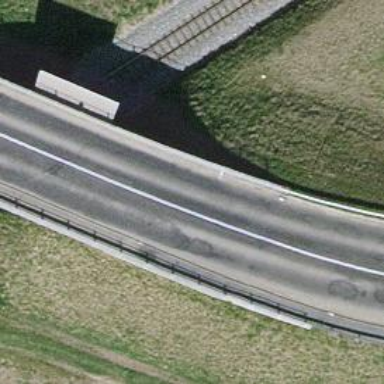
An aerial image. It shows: Tertiary road passing over bridge.